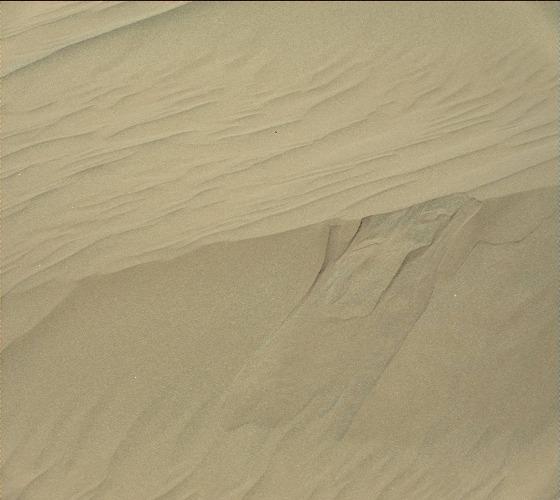
Terrain classes present: Gravel / Sand / Soil